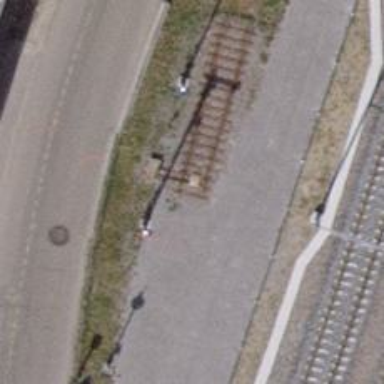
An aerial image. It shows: Abandoned railway.